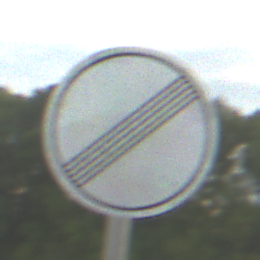
Verkehrszeichen: EndeSaemtlicherBegrenzungen
Umgebung: Outdoor, RoadRail
Tageszeit: SunriseSunset
Wetter: PartlyCloudy
Licht: Natural
Jahreszeit: NotSpecified
Kontrast: LowContrast